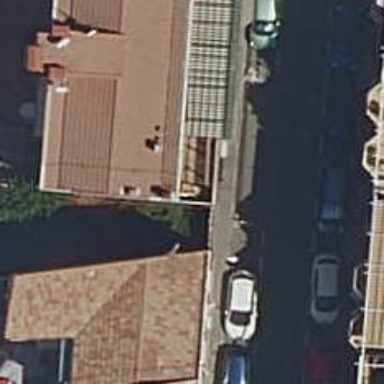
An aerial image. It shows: Driveway tunnel that serves as building passage.